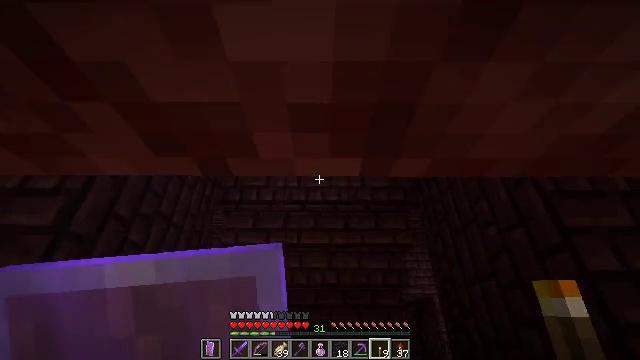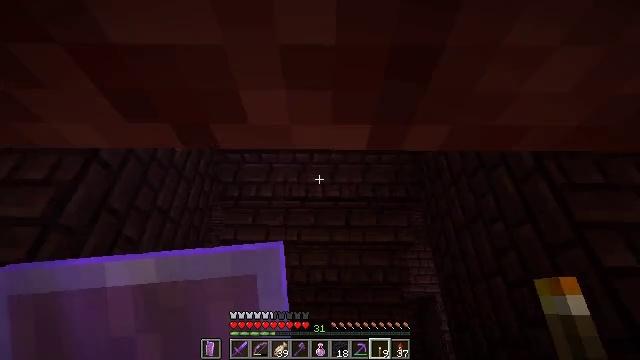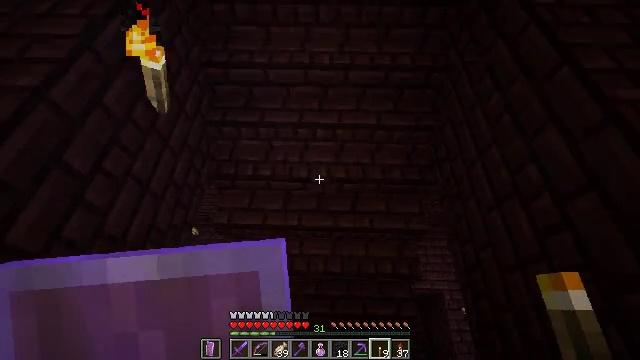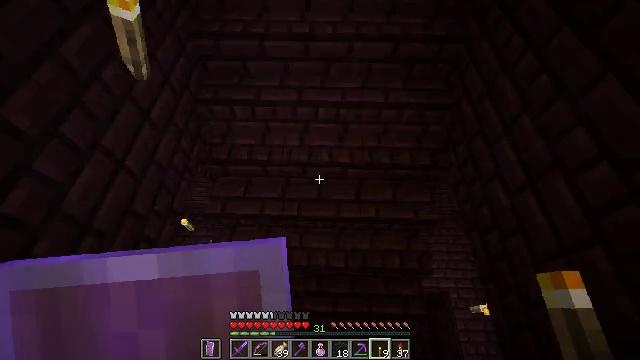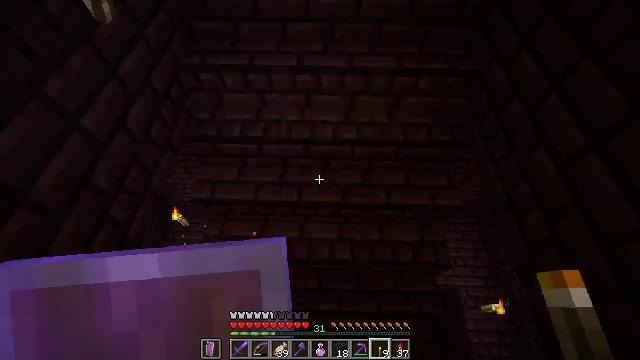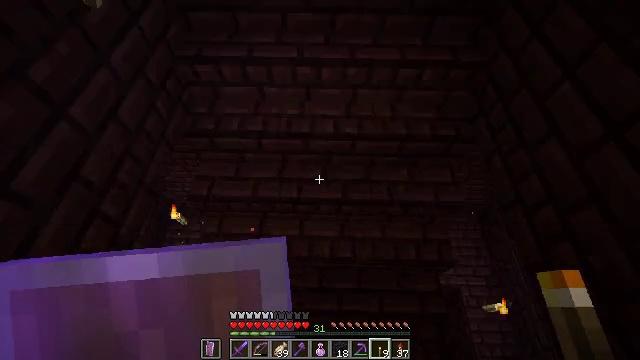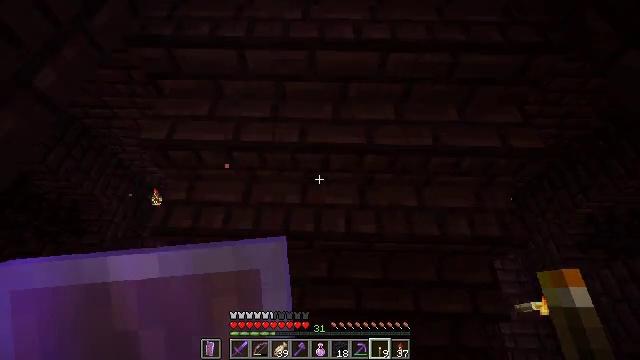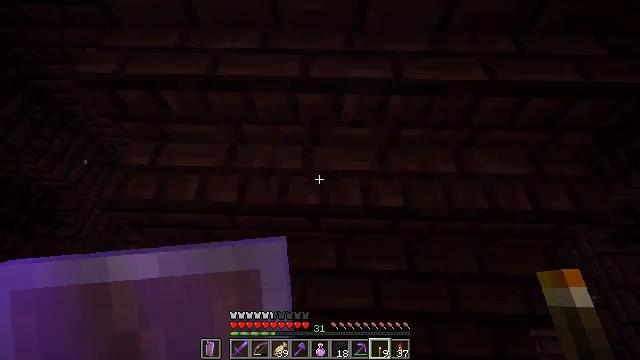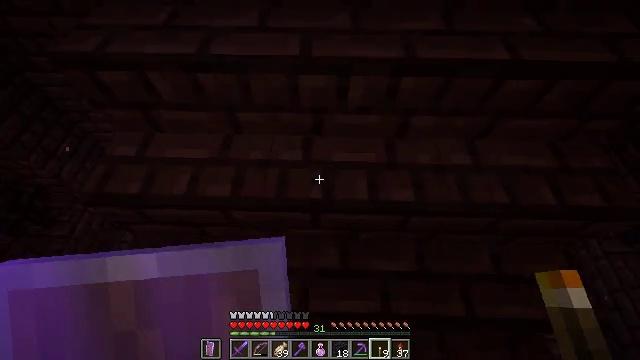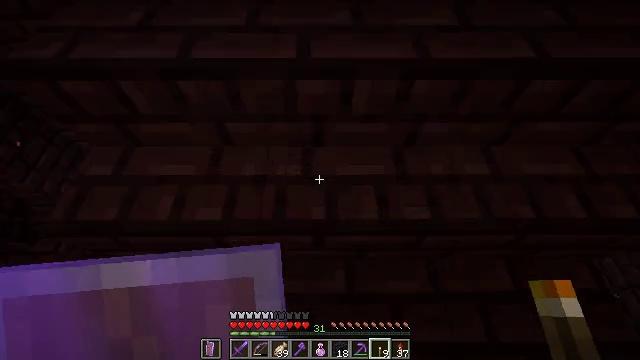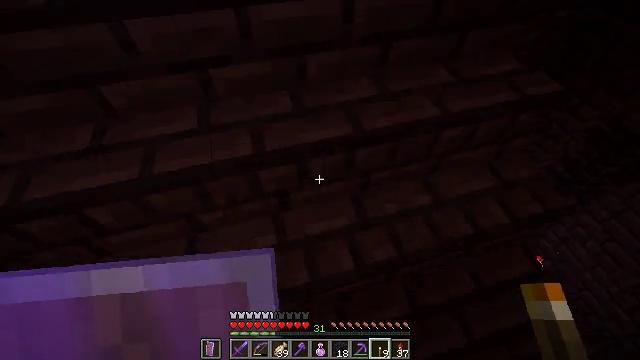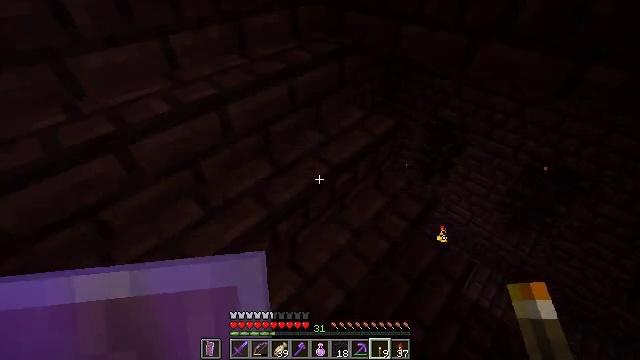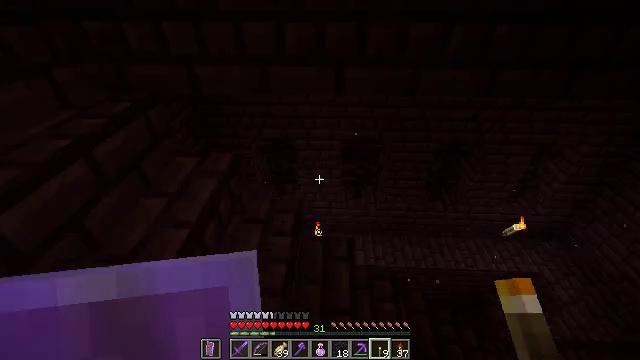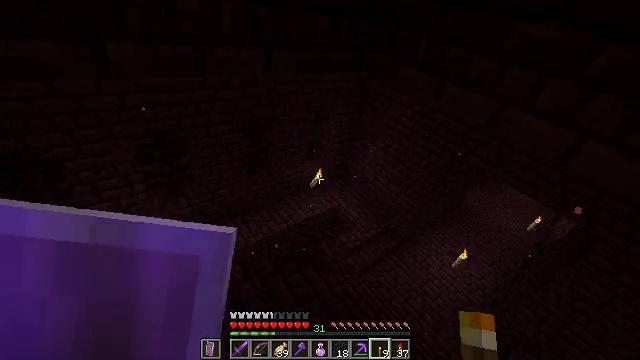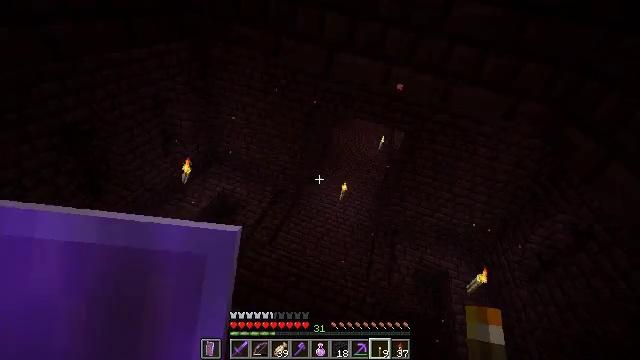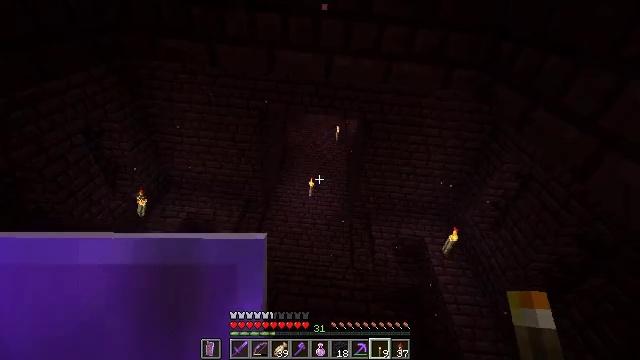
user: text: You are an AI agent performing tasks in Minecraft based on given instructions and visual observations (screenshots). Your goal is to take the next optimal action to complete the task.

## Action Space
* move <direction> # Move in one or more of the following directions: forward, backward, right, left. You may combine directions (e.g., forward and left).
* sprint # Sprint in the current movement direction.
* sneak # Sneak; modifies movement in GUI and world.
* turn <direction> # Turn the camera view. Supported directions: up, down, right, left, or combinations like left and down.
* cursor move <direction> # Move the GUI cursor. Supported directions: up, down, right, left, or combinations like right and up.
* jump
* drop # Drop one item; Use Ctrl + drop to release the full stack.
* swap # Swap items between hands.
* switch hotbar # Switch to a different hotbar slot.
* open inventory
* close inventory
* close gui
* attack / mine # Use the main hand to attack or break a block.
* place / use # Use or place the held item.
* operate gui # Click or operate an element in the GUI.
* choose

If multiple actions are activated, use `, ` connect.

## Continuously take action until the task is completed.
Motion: motion action
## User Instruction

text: Gather the chest from its place.
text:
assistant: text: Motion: move forward
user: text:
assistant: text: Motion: move forward and move left, turn left
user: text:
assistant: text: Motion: move forward and move left
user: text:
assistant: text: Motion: move forward and move left
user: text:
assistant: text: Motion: move forward and move left
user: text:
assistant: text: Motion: move forward and move left
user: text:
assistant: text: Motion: move forward
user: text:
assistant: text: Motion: move forward
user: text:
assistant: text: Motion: move forward, turn right
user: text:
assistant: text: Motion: turn right and up
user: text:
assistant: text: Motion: turn right and up
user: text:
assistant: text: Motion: turn right and up
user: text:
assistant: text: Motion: turn right and up
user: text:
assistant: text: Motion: turn right
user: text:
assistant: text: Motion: turn right
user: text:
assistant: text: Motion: no_op
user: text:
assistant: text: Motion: no_op
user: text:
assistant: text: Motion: move forward
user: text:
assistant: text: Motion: move forward
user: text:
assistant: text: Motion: move forward
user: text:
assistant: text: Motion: move forward
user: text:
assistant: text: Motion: move forward
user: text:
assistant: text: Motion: move forward
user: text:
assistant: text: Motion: move forward
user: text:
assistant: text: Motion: move forward
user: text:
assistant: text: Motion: move forward, turn up
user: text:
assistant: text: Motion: move forward, turn left and up
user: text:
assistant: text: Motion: move forward
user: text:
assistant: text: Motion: move forward
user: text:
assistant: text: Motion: move forward